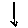
Label: line